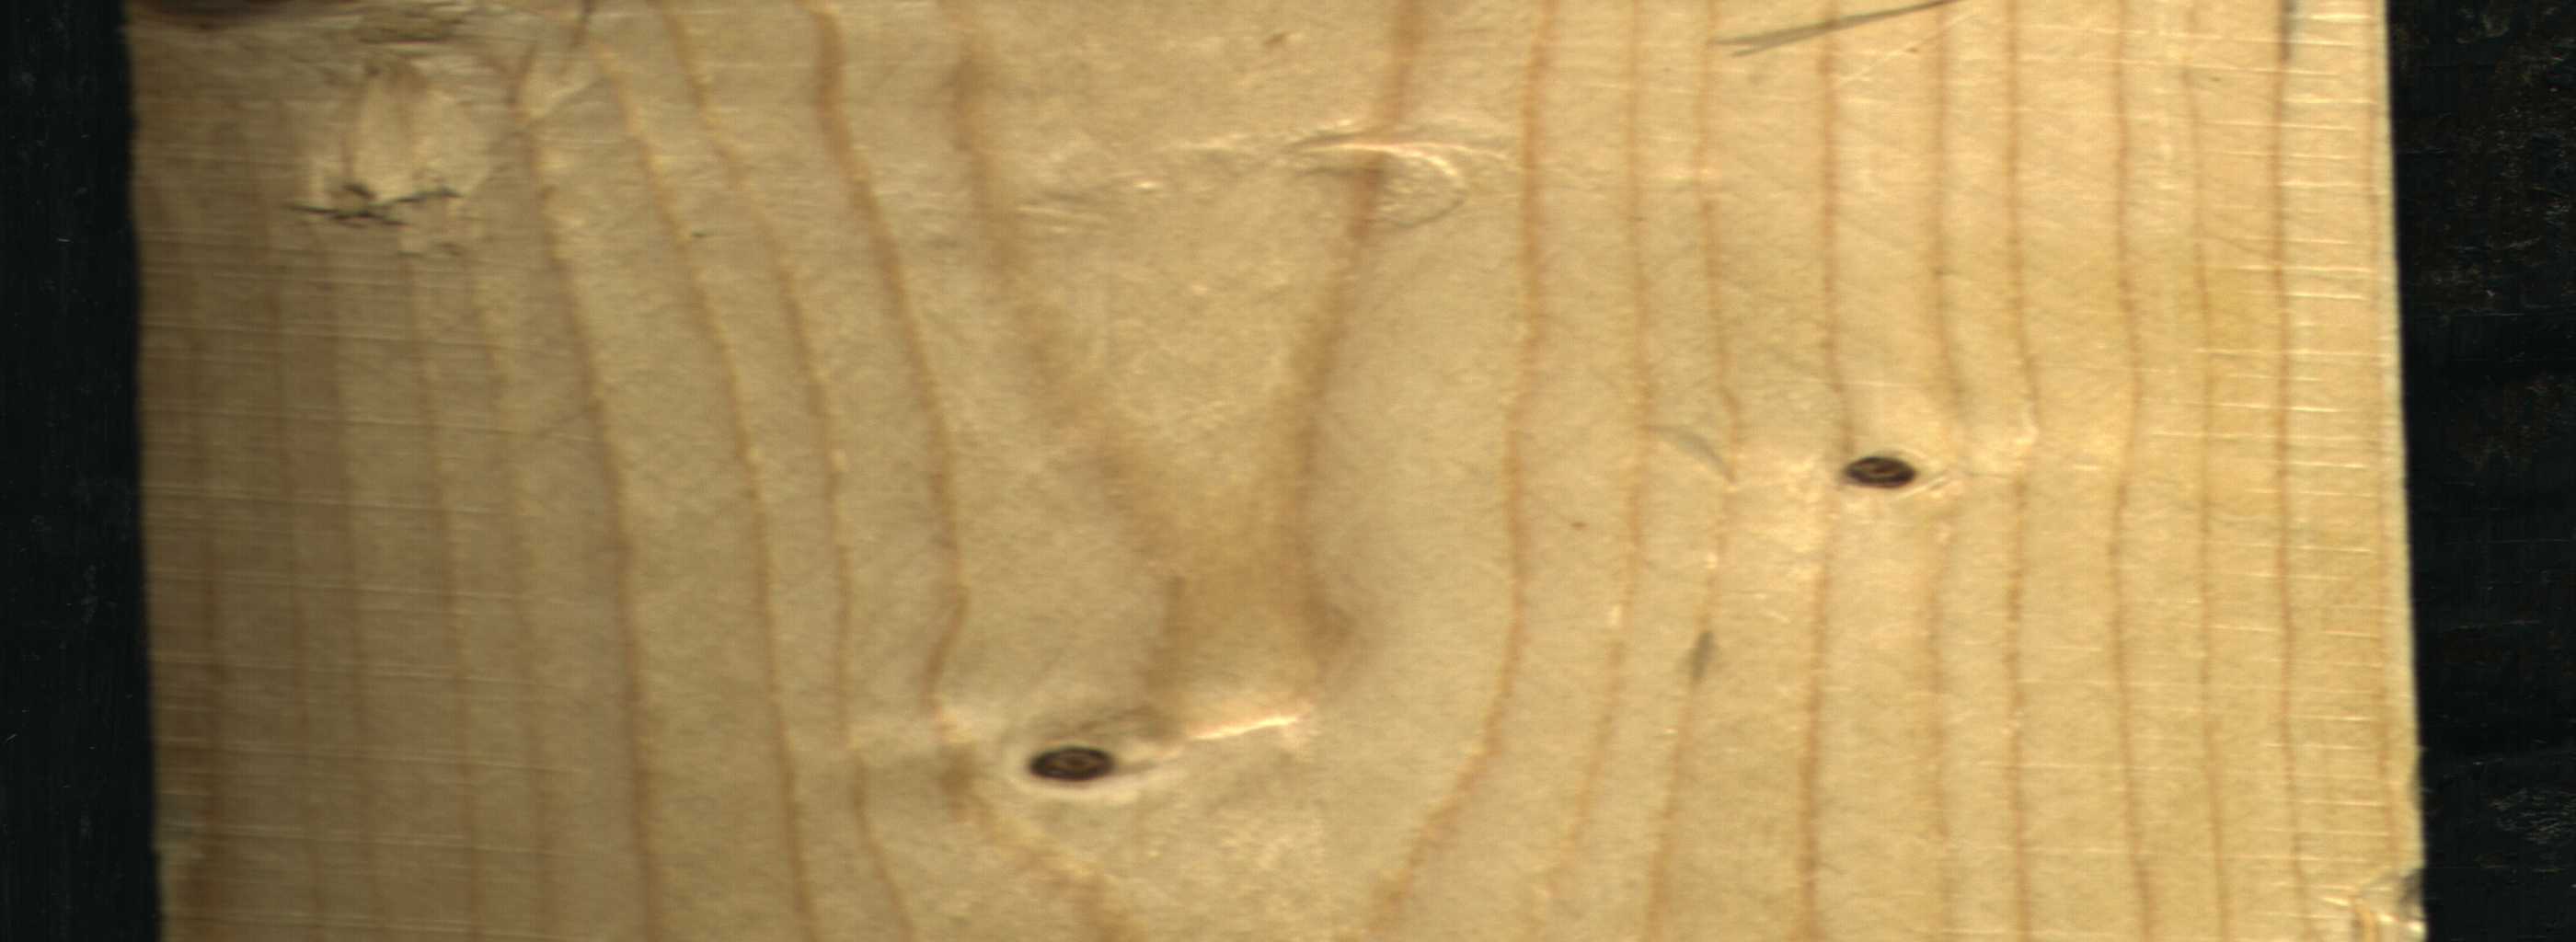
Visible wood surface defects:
Dead_Knot
Dead_Knot
Live_Knot